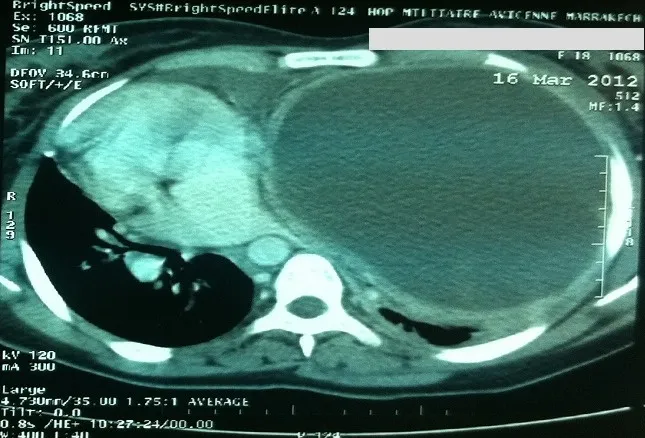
The computed tomography scan demonstrating the cyst completely involved the left Thorax.
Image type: radiology (ct)